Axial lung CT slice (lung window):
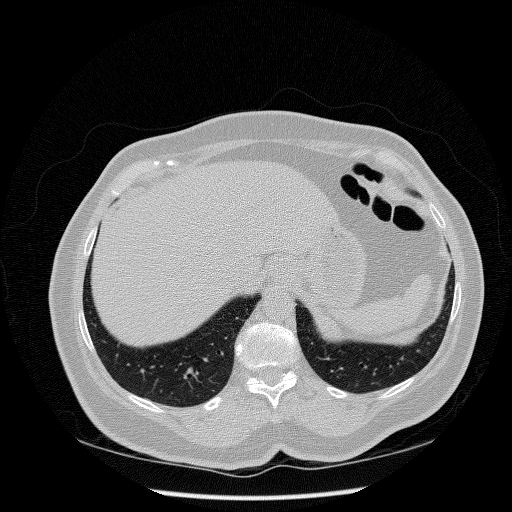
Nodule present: no